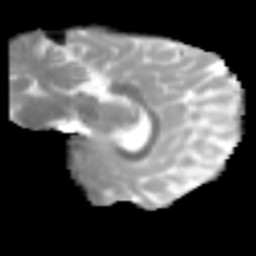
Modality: MD
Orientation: sagittal
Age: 21
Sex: female
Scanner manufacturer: siemens
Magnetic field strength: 3 T
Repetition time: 2.3 s
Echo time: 0.085 s